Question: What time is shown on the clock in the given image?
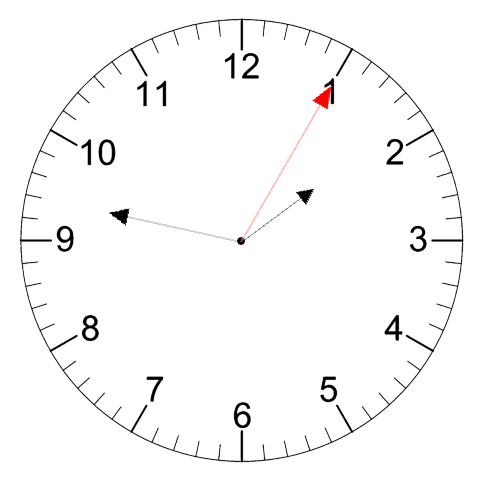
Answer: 01:47:05